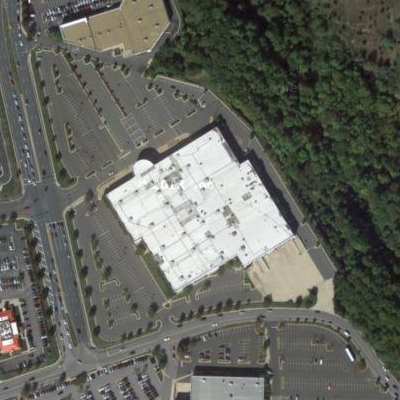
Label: Industry